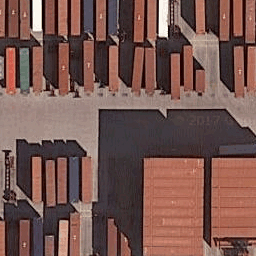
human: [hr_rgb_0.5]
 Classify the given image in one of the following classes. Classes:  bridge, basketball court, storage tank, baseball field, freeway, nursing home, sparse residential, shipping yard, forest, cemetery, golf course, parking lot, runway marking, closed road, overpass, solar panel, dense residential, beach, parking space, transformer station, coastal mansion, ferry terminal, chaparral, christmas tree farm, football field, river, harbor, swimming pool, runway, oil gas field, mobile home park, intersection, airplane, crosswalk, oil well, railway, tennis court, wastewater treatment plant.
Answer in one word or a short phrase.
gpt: shipping yard